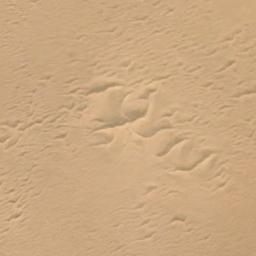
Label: desert